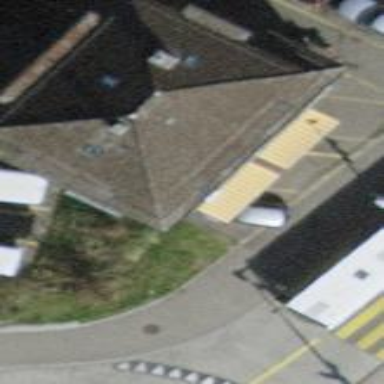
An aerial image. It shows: Building with hipped roof.